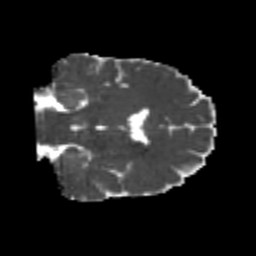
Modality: MD
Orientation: coronal
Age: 26
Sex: male
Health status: healthy
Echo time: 0.074 s